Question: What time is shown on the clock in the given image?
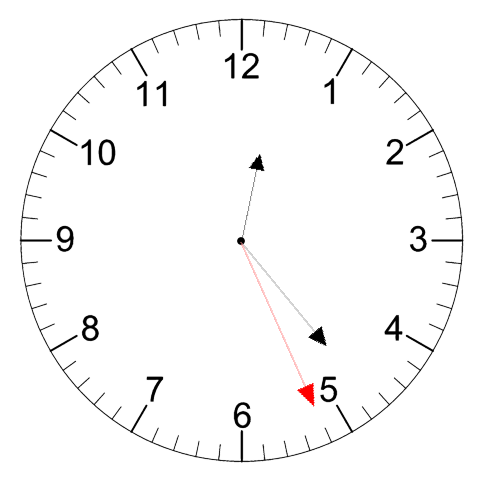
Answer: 12:23:26